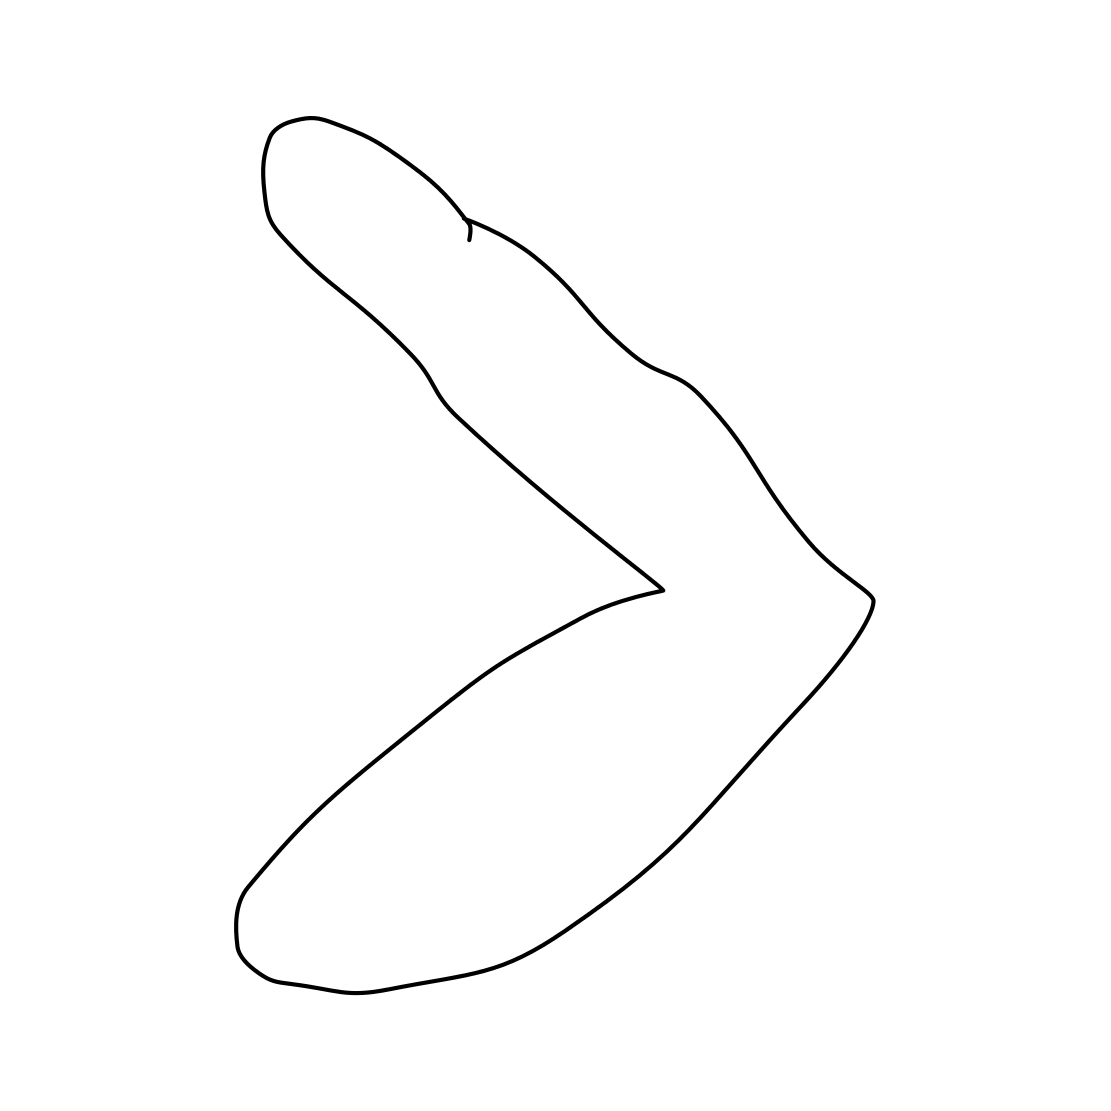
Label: boomerang